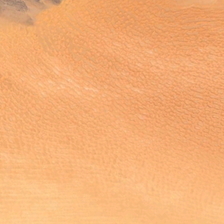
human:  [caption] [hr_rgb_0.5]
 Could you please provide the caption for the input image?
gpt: it is a piece of yellow desert .

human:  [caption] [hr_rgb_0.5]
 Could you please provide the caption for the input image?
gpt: it is a piece of yellow desert .

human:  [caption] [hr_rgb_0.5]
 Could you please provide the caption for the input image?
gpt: it is a piece of yellow desert .

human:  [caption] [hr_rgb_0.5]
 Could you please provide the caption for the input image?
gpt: it is a piece of yellow desert .

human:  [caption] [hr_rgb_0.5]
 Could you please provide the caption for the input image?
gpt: it is a piece of yellow desert .